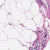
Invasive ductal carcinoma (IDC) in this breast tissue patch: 0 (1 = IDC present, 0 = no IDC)